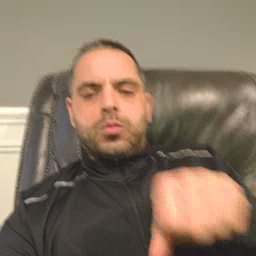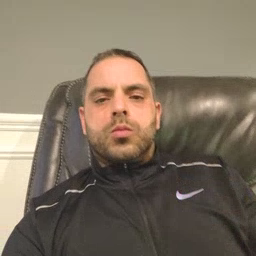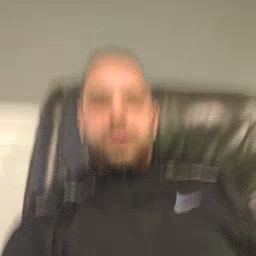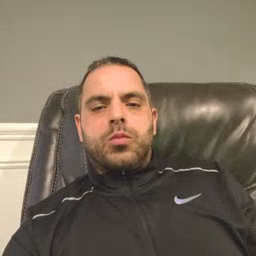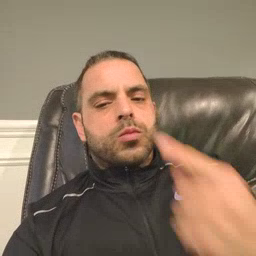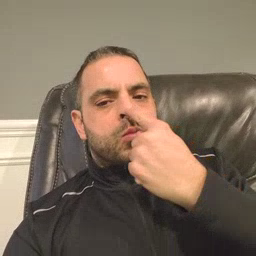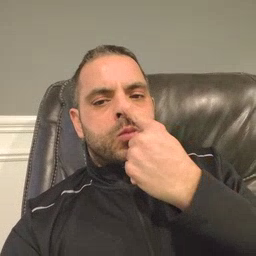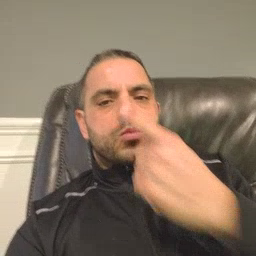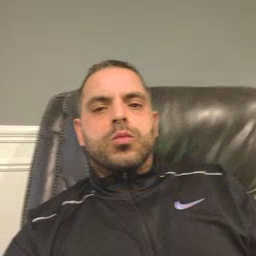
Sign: nose